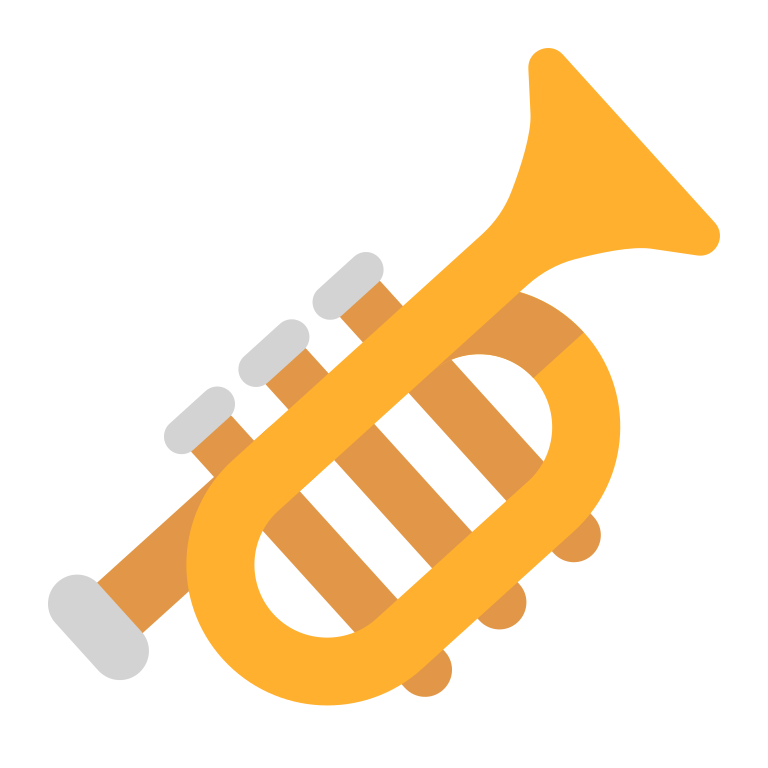
trumpet flat